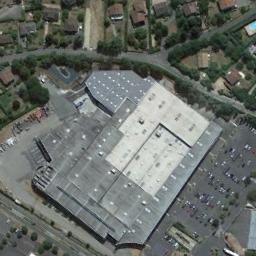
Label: industrial_area